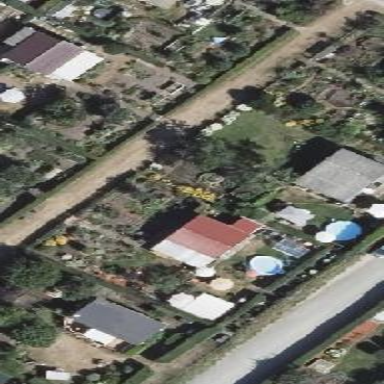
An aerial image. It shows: Plot in the allotments.